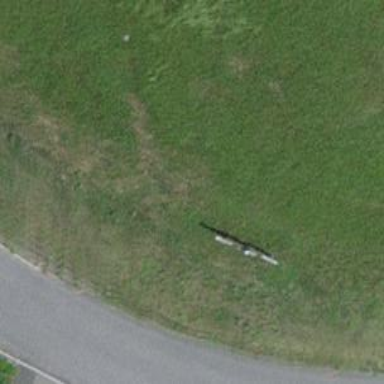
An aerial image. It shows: Historic wayside cross.